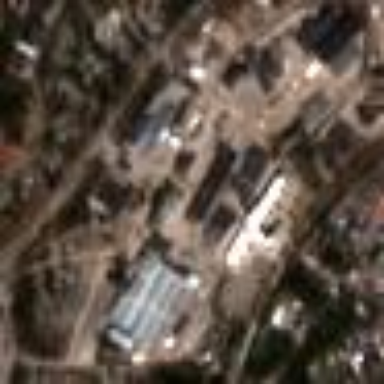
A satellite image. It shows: Industrial area.